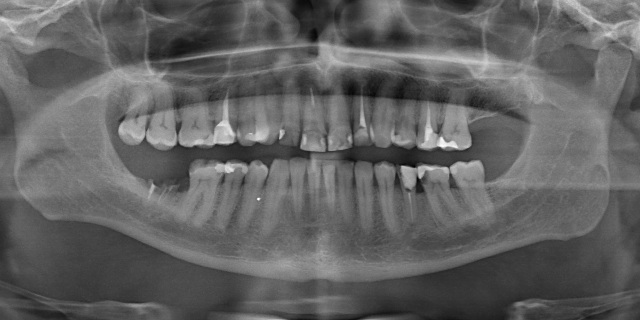
adult